Interaction volume radius: 5 \u00c5
Interaction volume height: 10 \u00c5
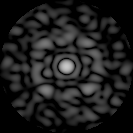
Disorder parameter: 0.7706